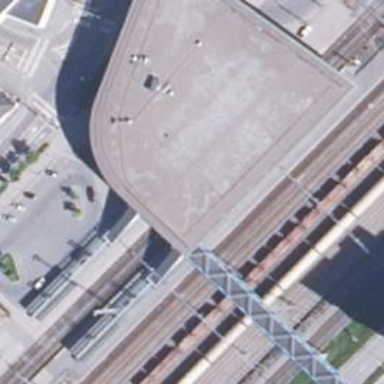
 with building that resembles train station."